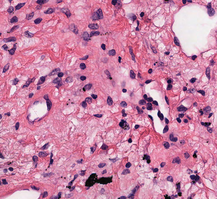
Tumor epithelial tissue: no
Tumor-associated stroma tissue: yes
Normal tissue: no